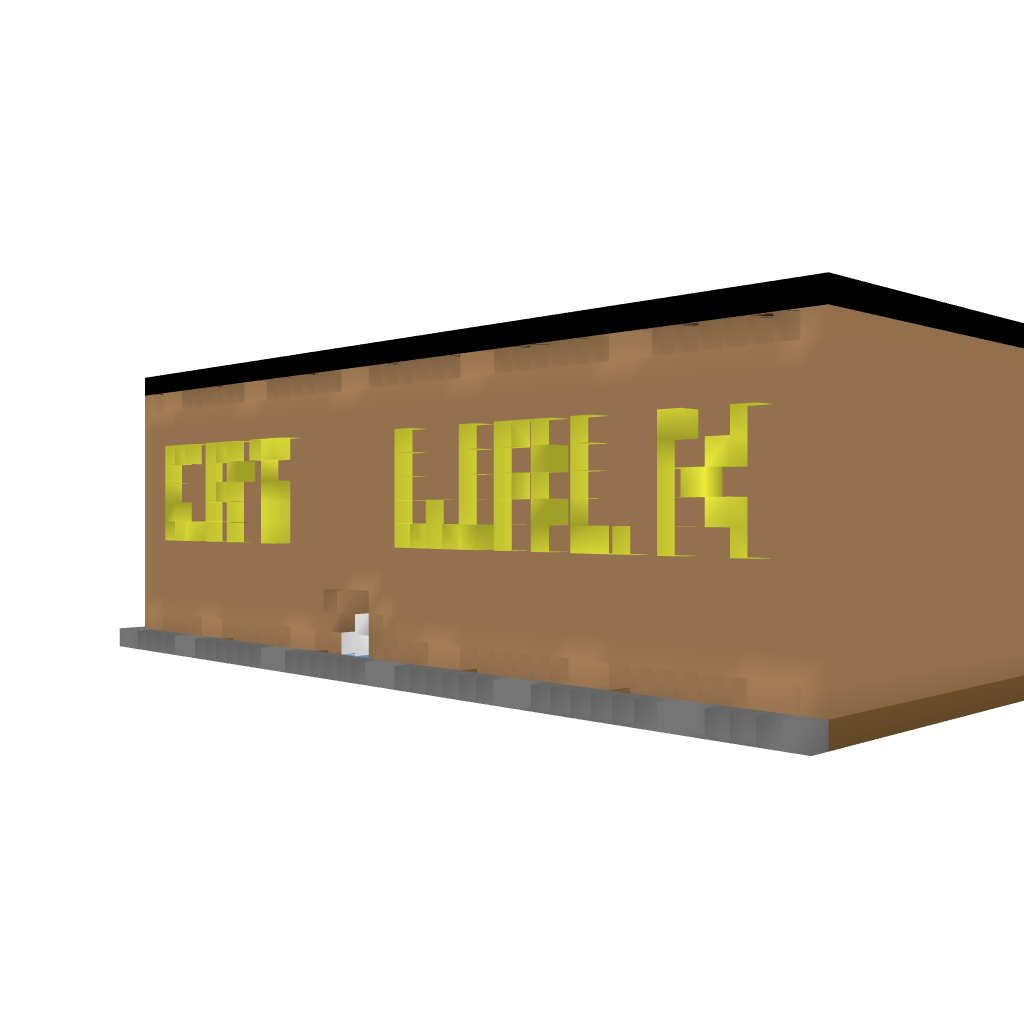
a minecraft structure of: The Cat Walk good quality